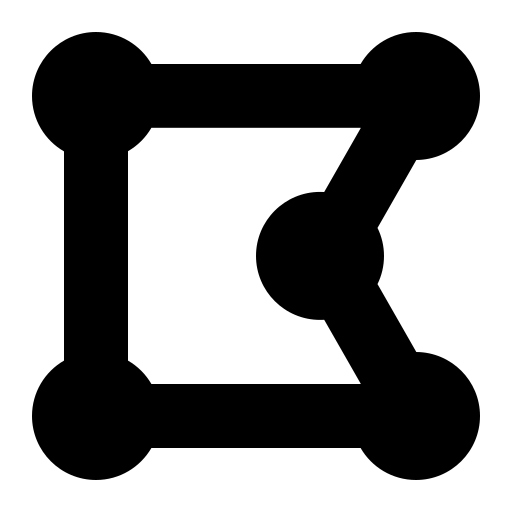
Tags: icon, FontAwesome, fa-icon, solid, draw, polygon